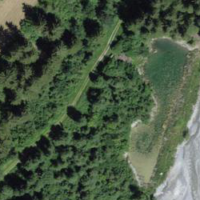
EUNIS habitat code: 44
Species observed at this site:
Melampyrum arvense
Limenitis reducta